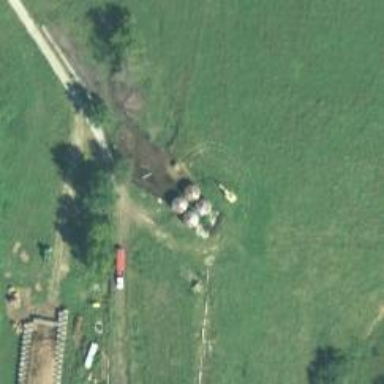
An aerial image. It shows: Silo.